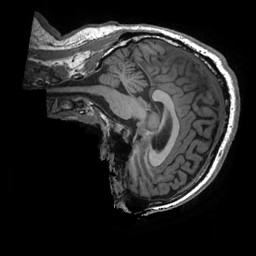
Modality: T1w
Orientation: sagittal
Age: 39
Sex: male
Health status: healthy
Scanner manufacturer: ge